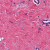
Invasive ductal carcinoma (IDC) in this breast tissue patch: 0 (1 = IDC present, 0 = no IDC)